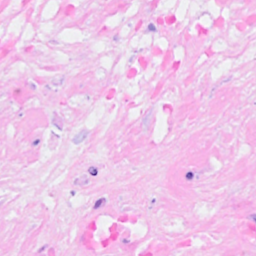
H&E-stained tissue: Breast